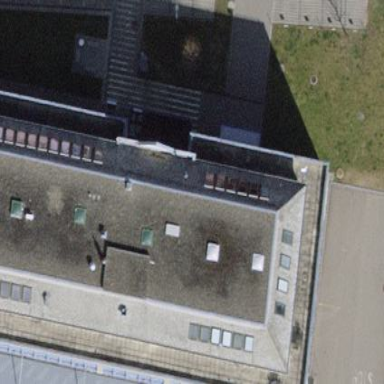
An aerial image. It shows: Commercial building with quadruple saltbox roof shape.